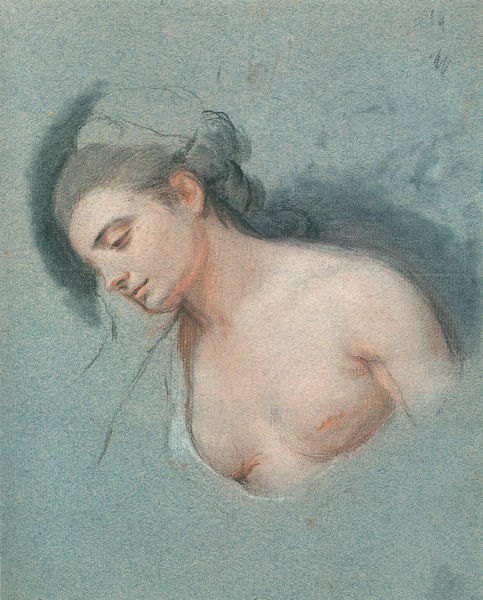
Titel: Weiblicher Halbakt
Künstler: Johann Anton de Peters
Institution: Köln, Wallraf-Richartz-Museum, Inventarnr. 446
Schlagwörter: akt, blau, hand, haut, kopf, nackt, weiß, aquarell, brust, busen, frau, grau, haar, kleid, kreide, ohr, pastell, profil, skizze, zeichnung, blick, dame, arm, gesicht, portrait, porträt, haare, dekollete, dekollte, schulter, hellblau, brüste, seitlich, papier, studie, kopftuch, büste, melancholie, nachdenklich, brustwarze, oberkörper, kohle, bleistift, entwurf, strähne, rau, halbprofil, portät, aufgestützt, gouache, aquarelliert, profik, t